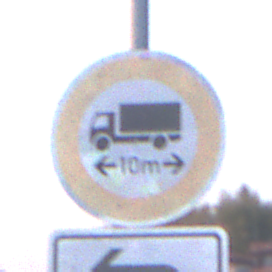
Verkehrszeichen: TatsaechlicheLaenge
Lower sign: RichtungsangabeDurchPfeile2
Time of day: SunriseSunset
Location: Outdoor (Urban)
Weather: Clear
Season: NotSpecified
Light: Natural